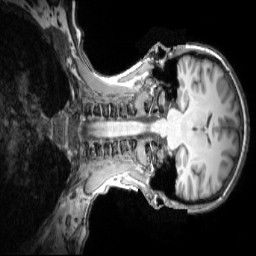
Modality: T1w
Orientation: coronal
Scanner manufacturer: siemens
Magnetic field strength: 3 T
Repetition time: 2.3 s
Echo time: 0.0033 s